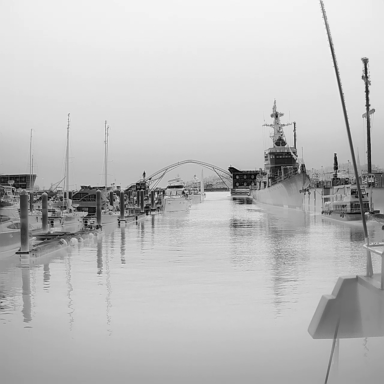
There are four sailboats in the infrared image.